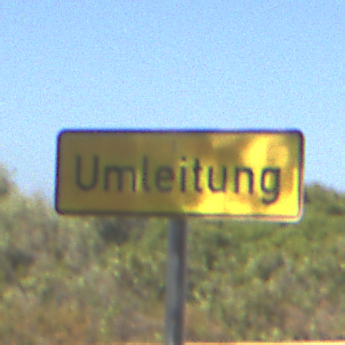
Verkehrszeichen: Umleitungsankuendigung
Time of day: MorningAfternoon
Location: Outdoor (Nature)
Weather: Clear
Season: NotSpecified
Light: Natural